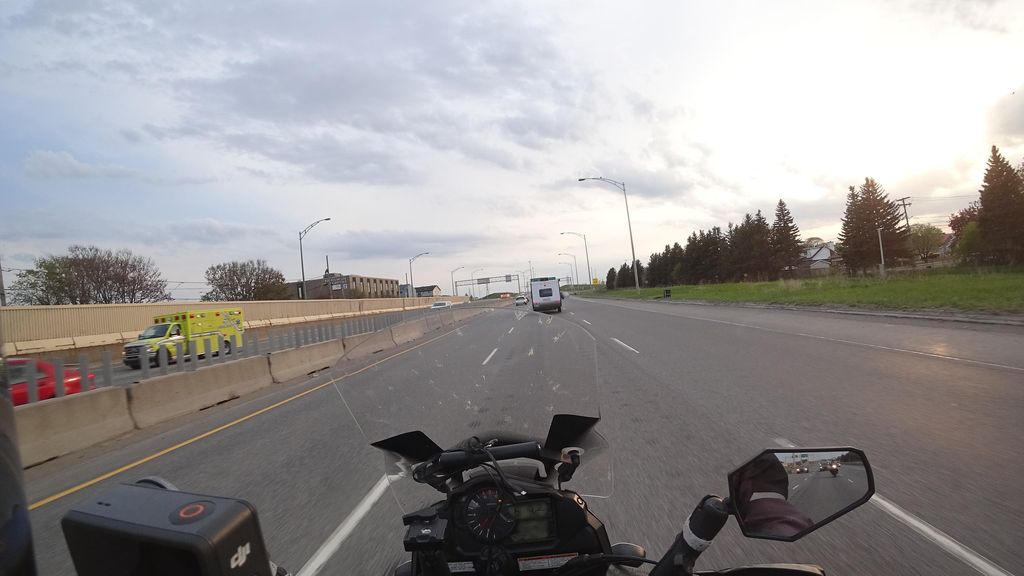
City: quebec_city